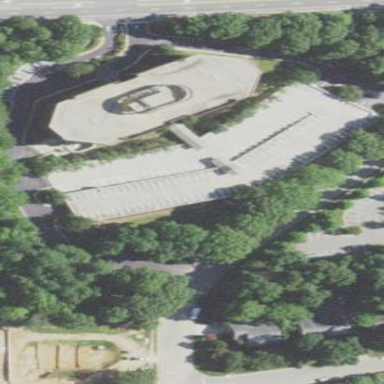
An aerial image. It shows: Multi-storey commercial parking building with concrete surface.